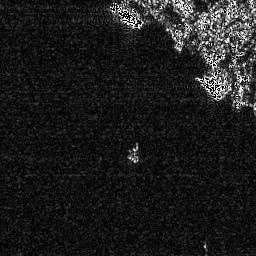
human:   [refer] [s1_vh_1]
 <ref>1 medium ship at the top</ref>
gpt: <box>[[41, 0, 56, 11, 0]]</box>